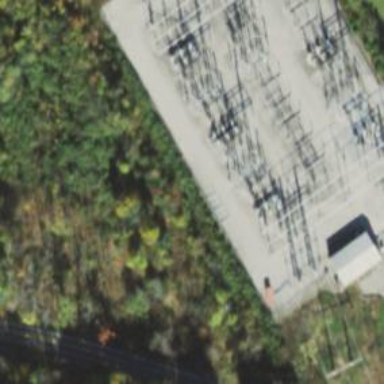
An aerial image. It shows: Switch used for power control.